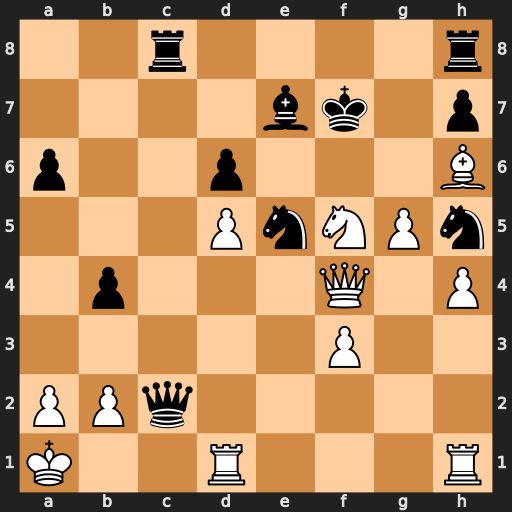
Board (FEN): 2r4r/4bk1p/p2p3B/3PnNPn/1p3Q1P/5P2/PPq5/K2R3R
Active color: w
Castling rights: -
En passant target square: -
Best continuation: Nxd6+ Kg6 Qxe5